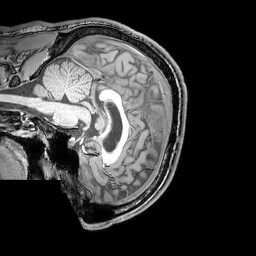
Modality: T1w
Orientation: sagittal
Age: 25
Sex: male
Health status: healthy
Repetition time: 0.081 s
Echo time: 0.037 s